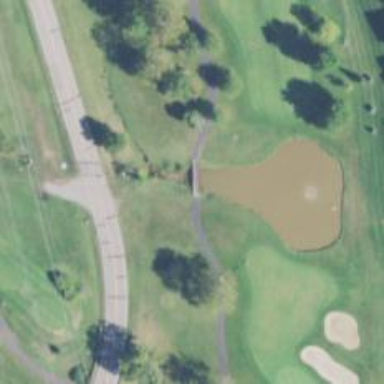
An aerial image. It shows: Bridge over path used as golf cartpath.